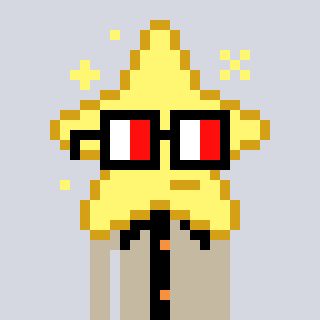
a pixel art character with square glasses with black frames and red eyes, a star-shaped head and a bege-colored body on a cool background